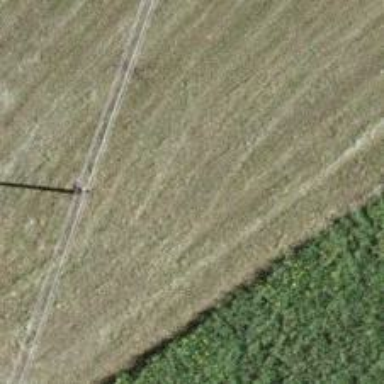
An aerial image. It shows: Power pole.